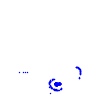
Particle: pion